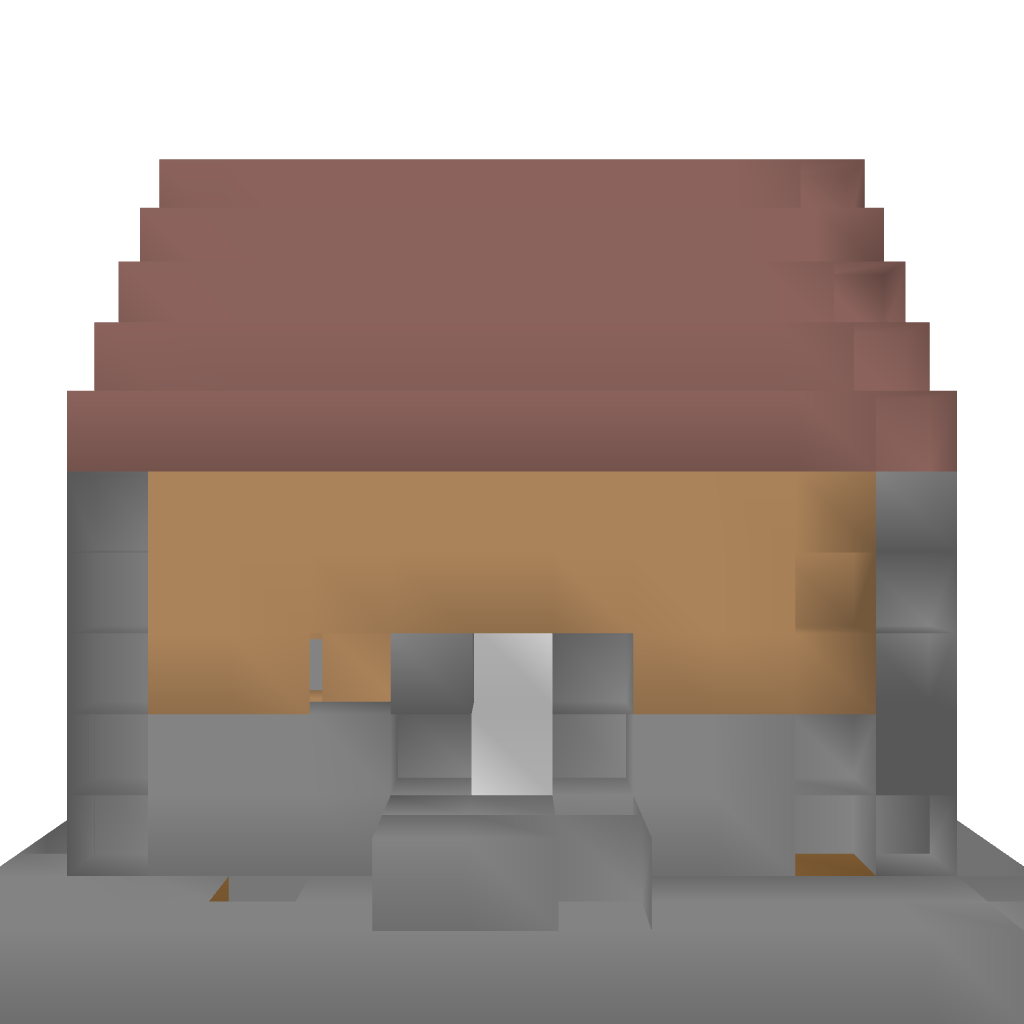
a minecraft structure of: Small Brick House bad low quality